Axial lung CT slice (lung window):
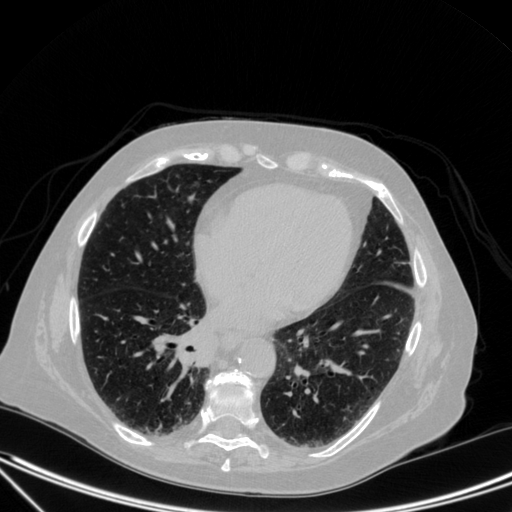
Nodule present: yes
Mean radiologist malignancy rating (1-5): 4